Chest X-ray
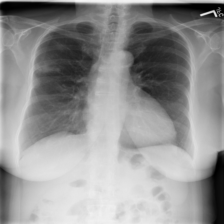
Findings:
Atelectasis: negative
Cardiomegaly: negative
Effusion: negative
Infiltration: positive
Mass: positive
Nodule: positive
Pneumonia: negative
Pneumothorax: negative
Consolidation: negative
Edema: negative
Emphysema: negative
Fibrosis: negative
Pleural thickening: negative
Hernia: negative